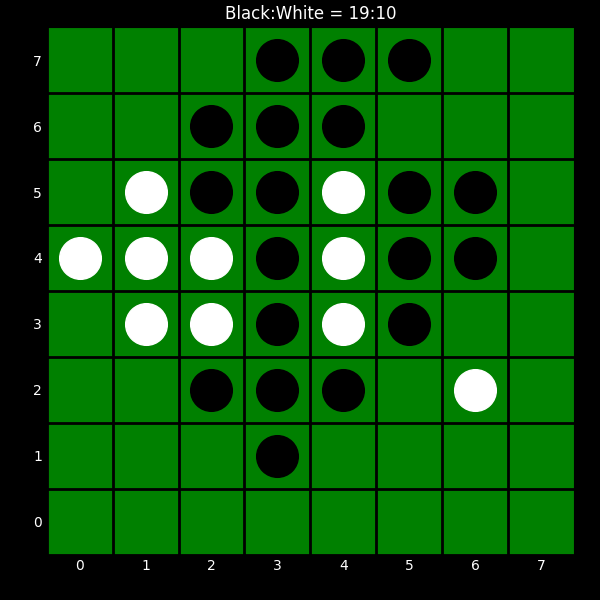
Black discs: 19
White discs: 10